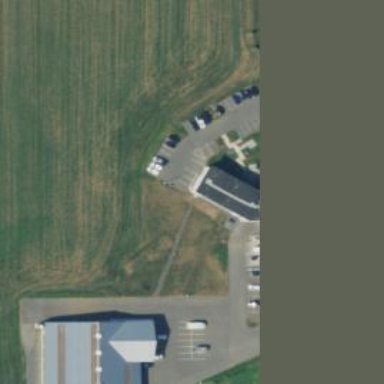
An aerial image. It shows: Commercial building.